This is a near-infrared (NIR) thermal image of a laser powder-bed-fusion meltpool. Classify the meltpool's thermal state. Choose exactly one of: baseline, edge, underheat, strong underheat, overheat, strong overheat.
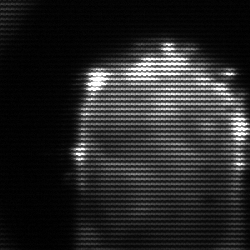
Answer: baseline